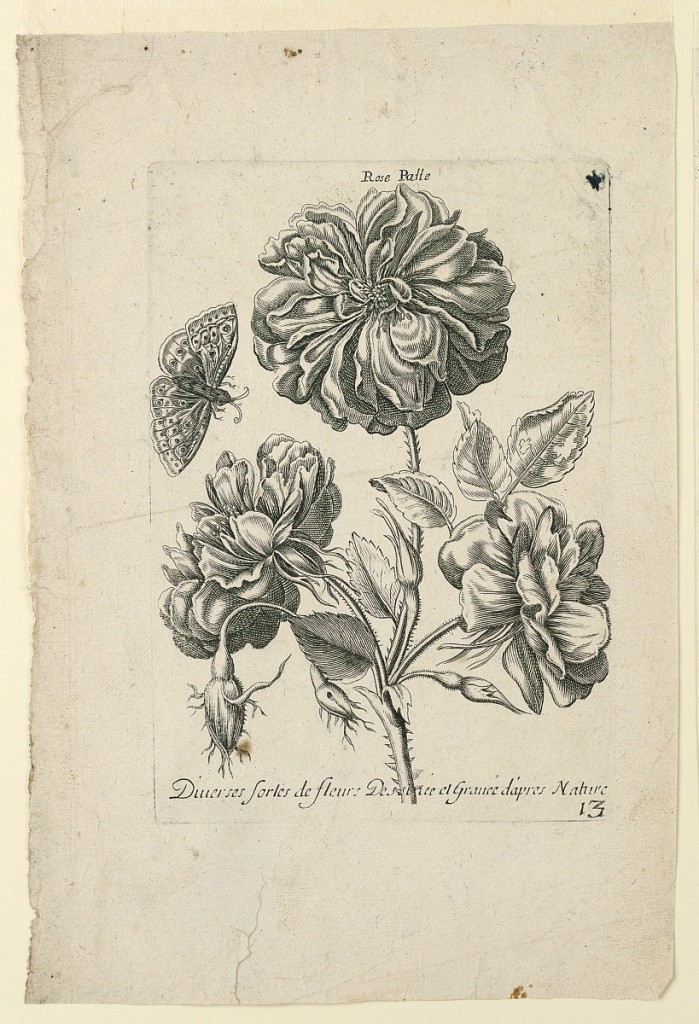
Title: Different Kinds of Flowers Drawn and Engraved from Nature, Plate 13
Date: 18th century
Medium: Engraving on paper
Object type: Print
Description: Different kinds of flowers drawn and engraved from nature.